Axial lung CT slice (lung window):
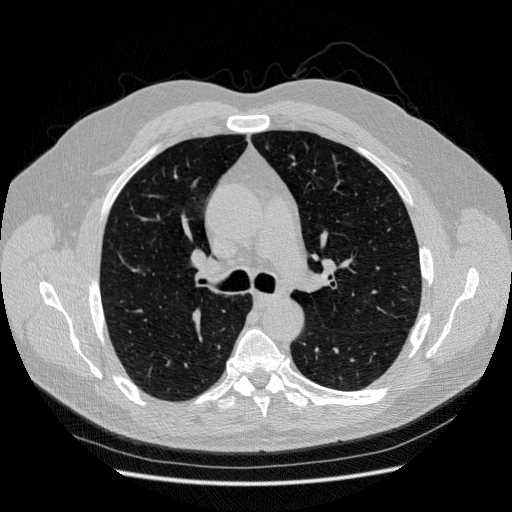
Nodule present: no